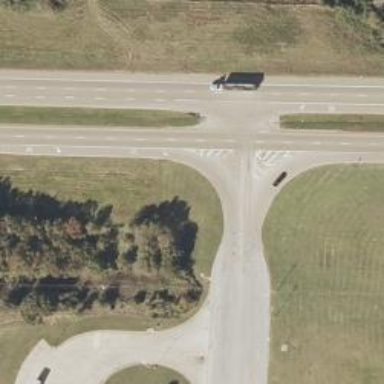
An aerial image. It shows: Trunk link road with asphalt surface.